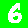
Digit: 6